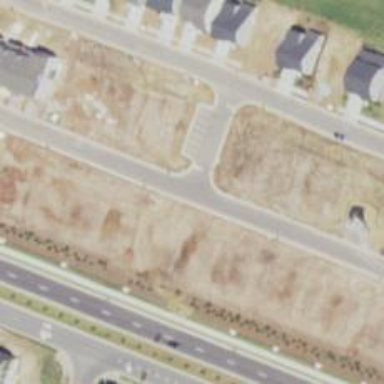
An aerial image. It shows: Alley classified as service road.